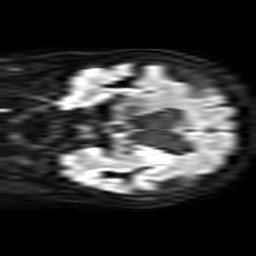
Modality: TRACE
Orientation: coronal
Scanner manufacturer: philips
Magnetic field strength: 3 T
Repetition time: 3.9 s
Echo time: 0.05989 s